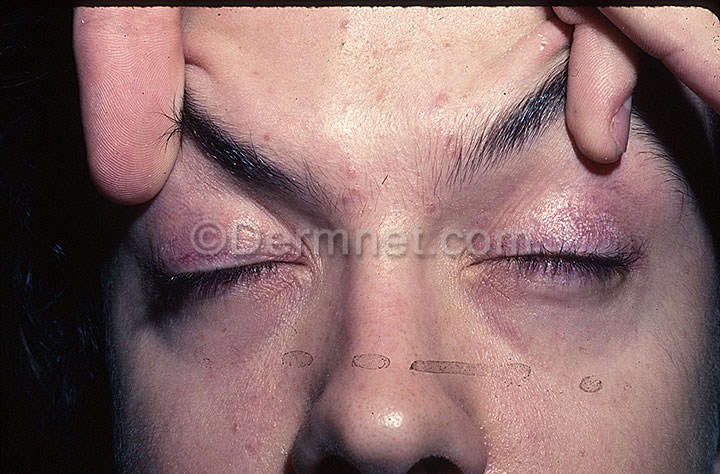
Disease: Lupus and other Connective Tissue diseases